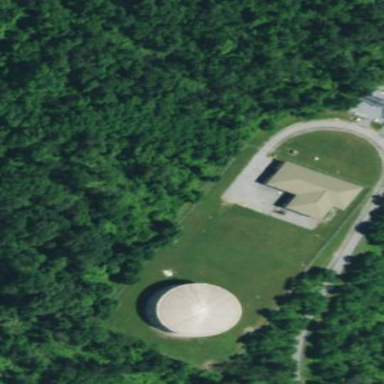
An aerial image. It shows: Water storage area.